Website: home-depot
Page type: customer-info-address
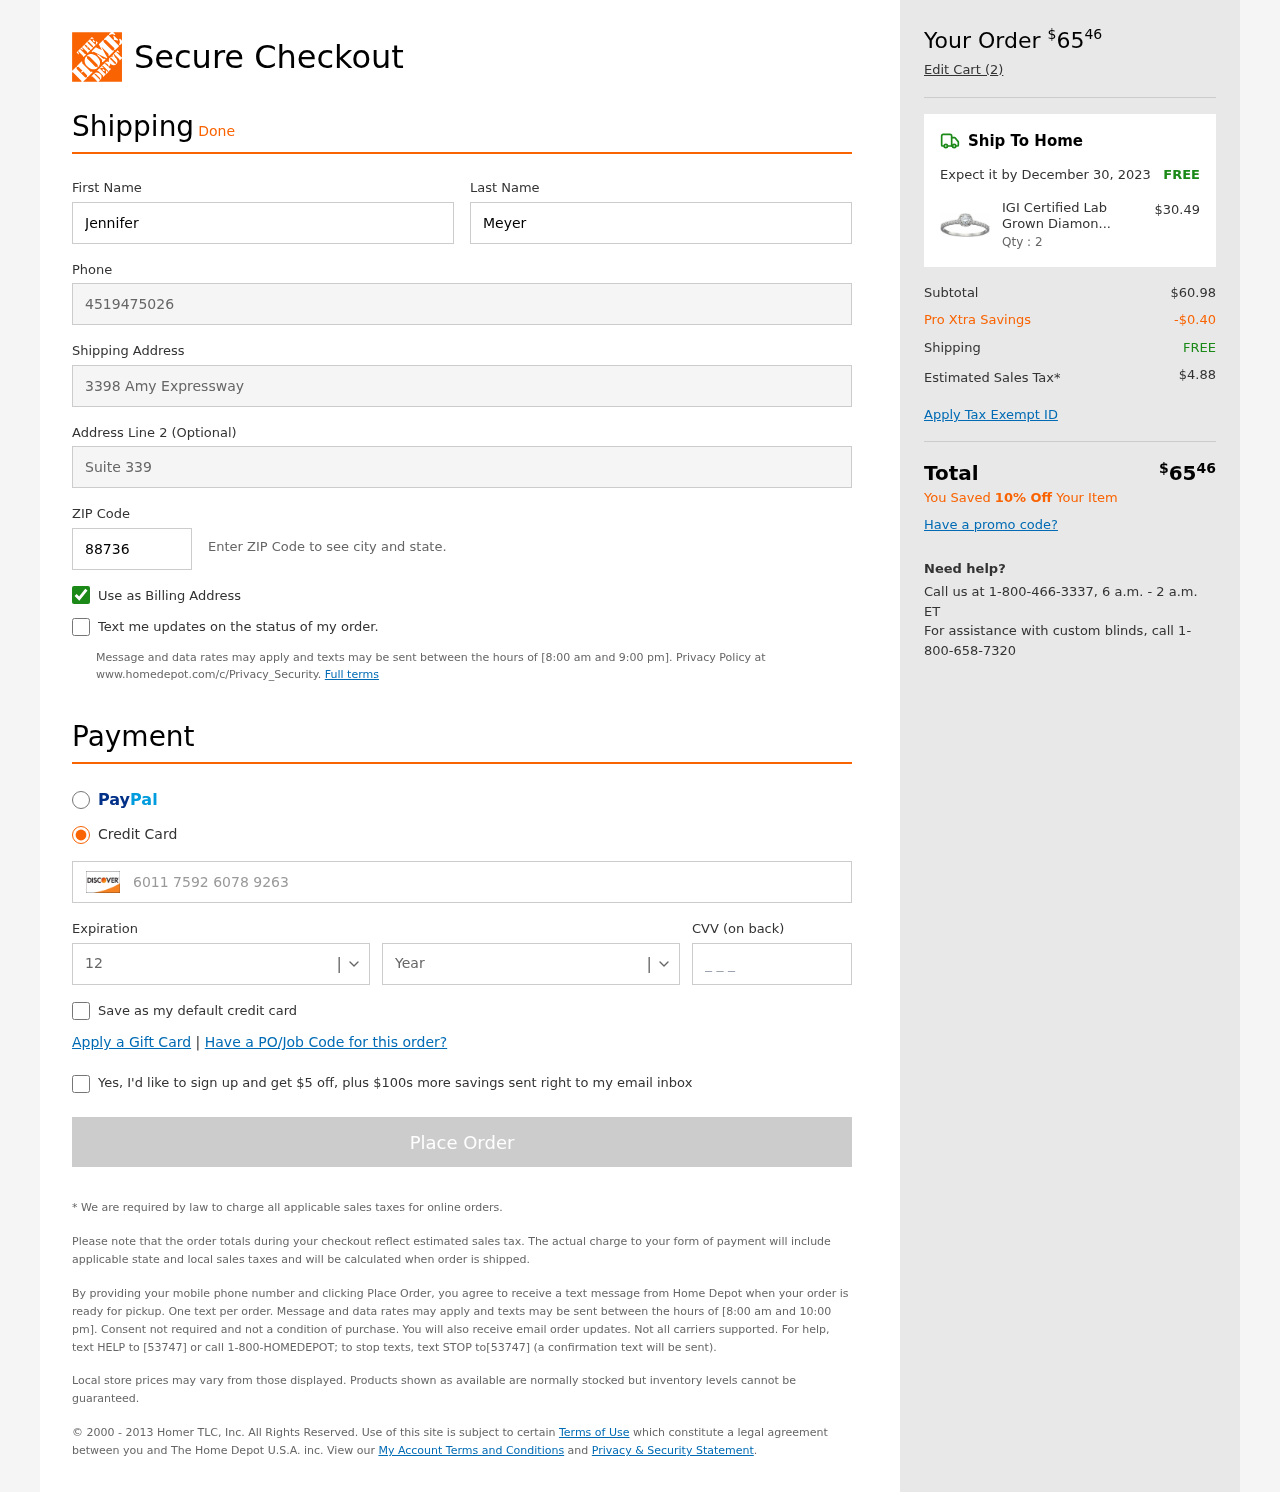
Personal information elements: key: PII_CARD_CVV
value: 684
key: PII_CARD_EXPIRY_MONTH
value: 12
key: PII_CARD_EXPIRY_YEAR
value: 30
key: PII_CARD_NUMBER
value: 6011 7592 6078 9263
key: PII_FIRSTNAME
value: Jennifer
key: PII_LASTNAME
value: Meyer
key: PII_PHONE
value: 4519475026
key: PII_POSTCODE
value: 88736
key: PII_STREET
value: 3398 Amy Expressway
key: PII_STREET2
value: Suite 339
Product elements: key: PRODUCT1_NAME
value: IGI Certified Lab Grown Diamond Halo Engagement Ring in 14k White Gold (1/2 CT.TW., I-J Color, SI1-S
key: PRODUCT1_PRICE
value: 30.49
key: PRODUCT1_QUANTITY
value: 2
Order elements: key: ORDER_TOTAL
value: $6546
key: ORDER_NUM_ITEMS
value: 2
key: ORDER_DELIVERY_DATE
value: December 30, 2023
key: ORDER_SHIPPING_COST
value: FREE
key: ORDER_SUBTOTAL
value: $60.98
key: ORDER_DISCOUNT
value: -$0.40
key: ORDER_SHIPPING_COST2
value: FREE
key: ORDER_TAX
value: $4.88
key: ORDER_TOTAL2
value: $6546
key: ORDER_SAVINGS_MESSAGE
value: You Saved 10% Off Your Item